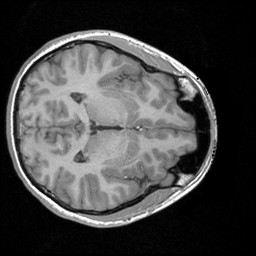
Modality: T1w
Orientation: axial